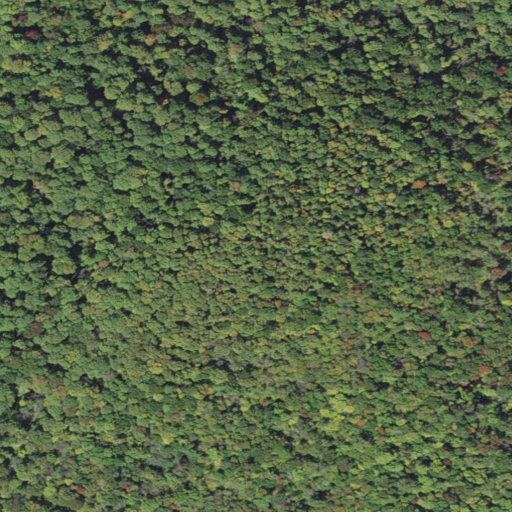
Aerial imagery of mountain in Vermont named Sugar Hill containing deciduous forest and evergreen forest